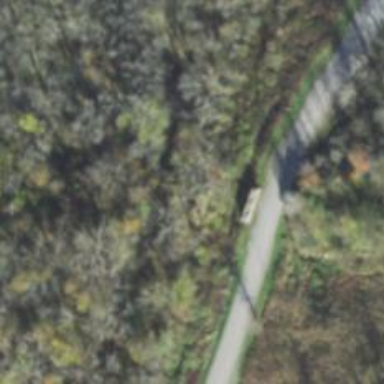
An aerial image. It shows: Abandoned railway bridge.